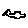
Label: bird